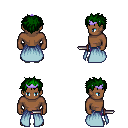
a pixel art fantasy rpg character, male body template, human, dark skin, overskirt, magenta pants, green bedhead hairstyle, purple tiara, white slippers, dagger, four views (front, back, left, right), 2x2 character sprite sheet, small pixel art, hard edges, no anti-aliasing